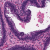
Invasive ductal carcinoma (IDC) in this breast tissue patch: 0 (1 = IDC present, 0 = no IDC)